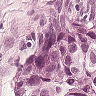
Metastatic tissue present: yes